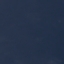
Land use / land cover class: SeaLake